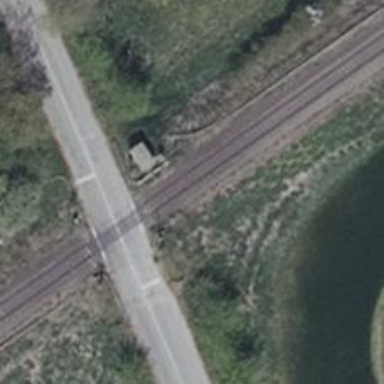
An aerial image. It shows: Railway signal.